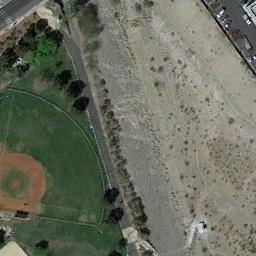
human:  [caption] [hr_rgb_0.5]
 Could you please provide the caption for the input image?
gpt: A baseball diamond is next to a open place .

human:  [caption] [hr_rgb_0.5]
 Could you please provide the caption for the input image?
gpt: There is a lot of vegetation near the baseball field .

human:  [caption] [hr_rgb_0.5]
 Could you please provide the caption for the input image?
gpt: There is a baseball diamond beside the wasteland .

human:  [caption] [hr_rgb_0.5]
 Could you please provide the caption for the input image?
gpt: A baseball diamond next to a open area .

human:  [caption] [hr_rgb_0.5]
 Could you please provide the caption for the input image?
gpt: The wasteland is next to the baseball diamond .